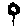
Label: flower